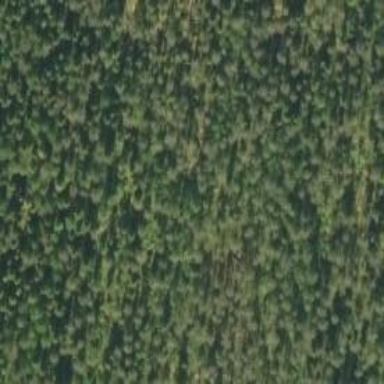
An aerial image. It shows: Woodland with needle-leaved trees.